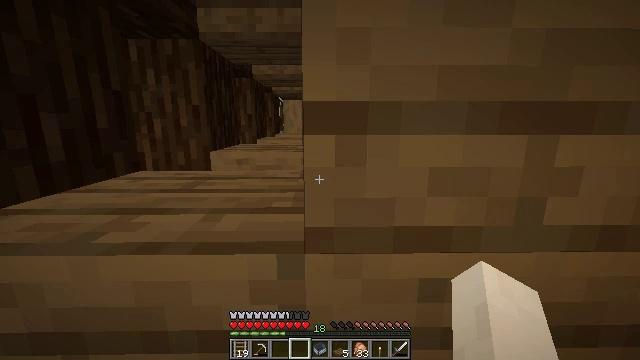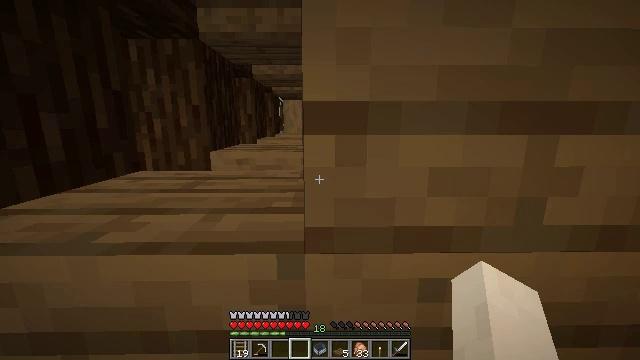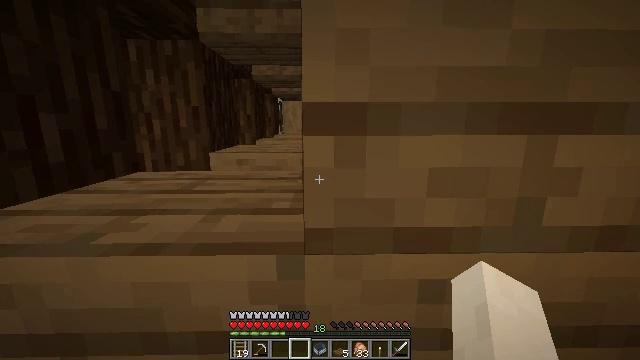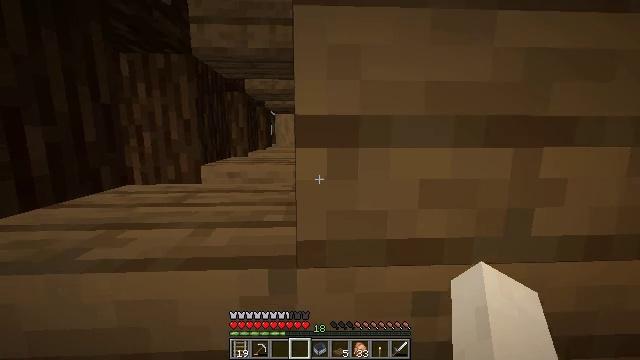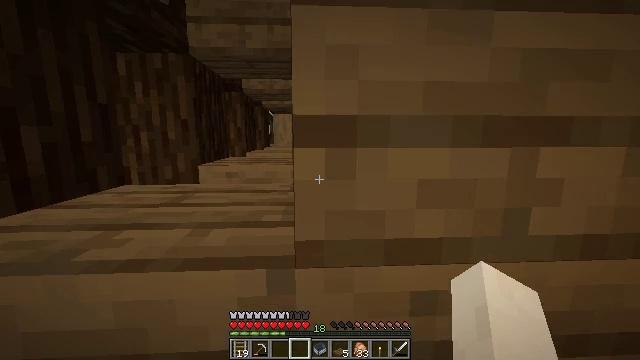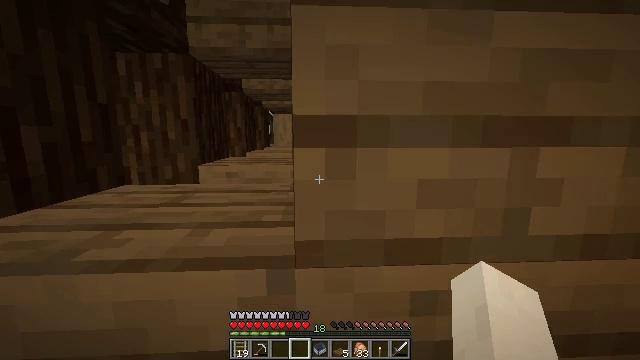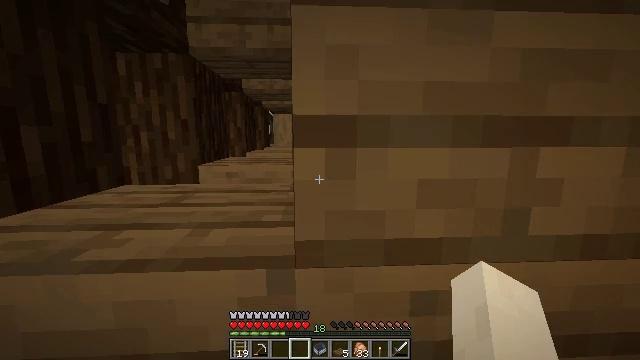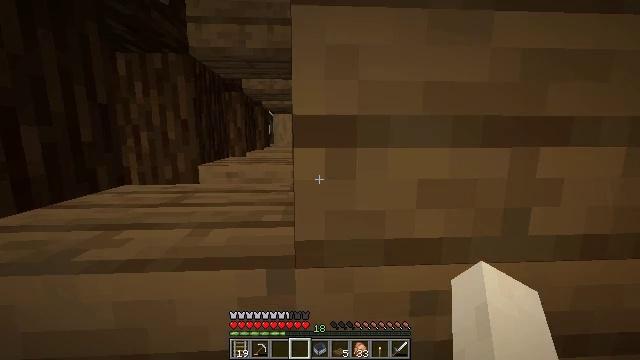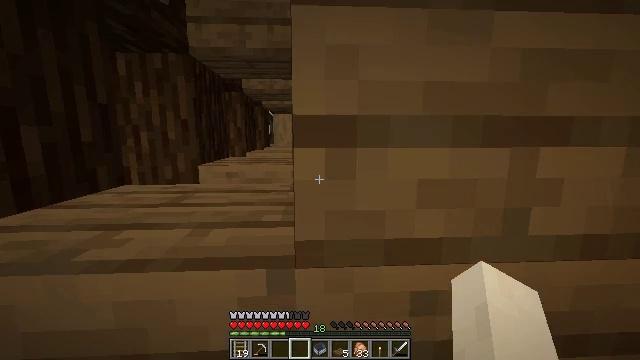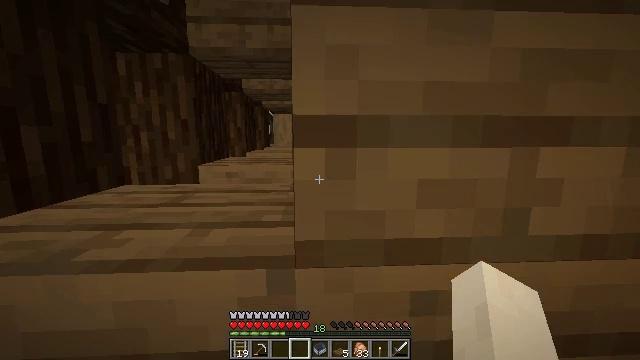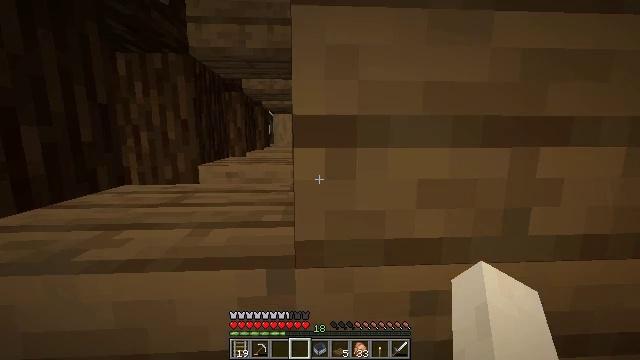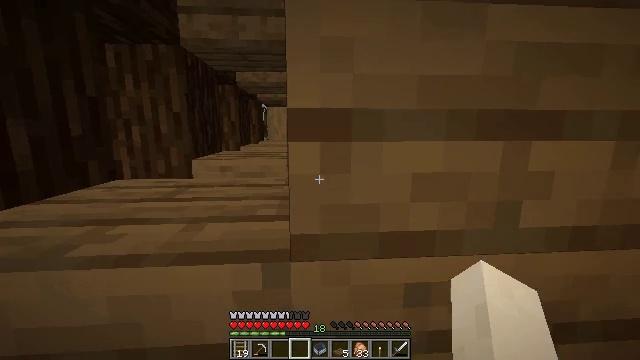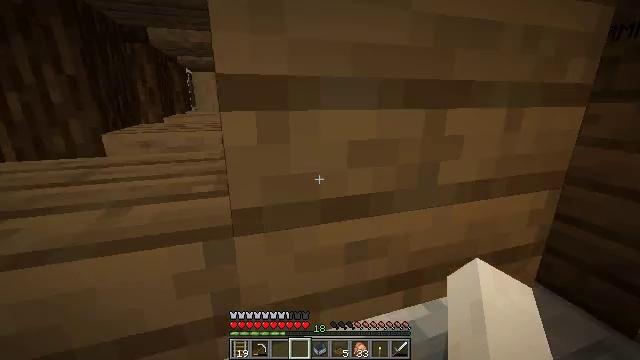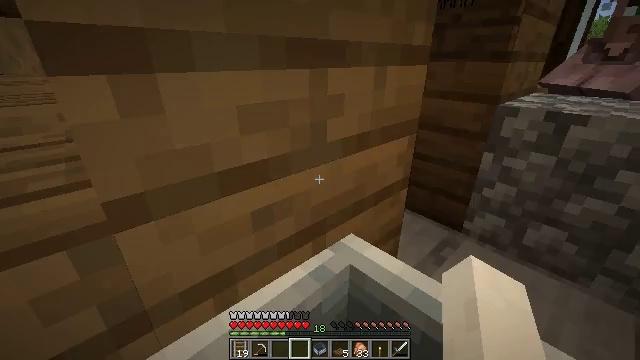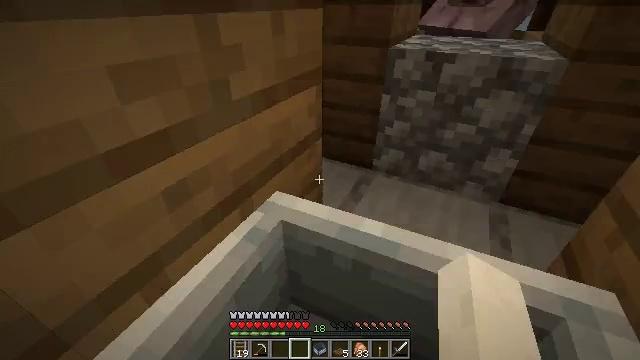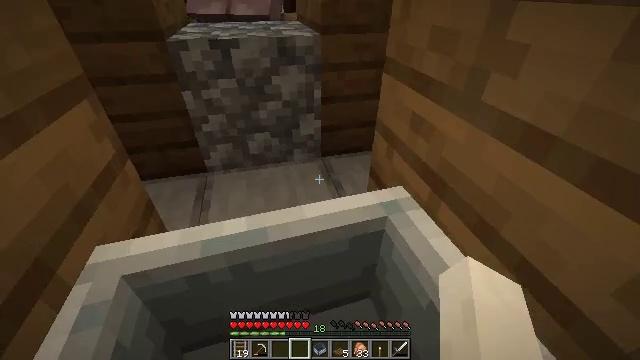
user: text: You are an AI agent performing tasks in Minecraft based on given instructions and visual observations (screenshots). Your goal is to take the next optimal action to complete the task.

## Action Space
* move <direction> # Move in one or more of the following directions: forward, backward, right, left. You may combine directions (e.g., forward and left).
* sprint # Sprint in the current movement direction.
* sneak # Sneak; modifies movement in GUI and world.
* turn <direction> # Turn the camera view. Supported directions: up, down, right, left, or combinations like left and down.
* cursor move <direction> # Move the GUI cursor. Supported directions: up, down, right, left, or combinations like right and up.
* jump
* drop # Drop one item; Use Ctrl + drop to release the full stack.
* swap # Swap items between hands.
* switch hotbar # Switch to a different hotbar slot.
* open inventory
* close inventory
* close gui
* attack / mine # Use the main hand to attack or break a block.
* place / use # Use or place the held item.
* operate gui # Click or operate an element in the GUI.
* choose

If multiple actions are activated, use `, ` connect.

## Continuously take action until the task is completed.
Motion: motion action
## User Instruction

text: Harvest stripped spruce log.
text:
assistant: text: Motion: no_op
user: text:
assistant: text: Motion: no_op
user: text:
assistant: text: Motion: turn right and up
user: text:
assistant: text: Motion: no_op
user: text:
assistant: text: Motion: no_op
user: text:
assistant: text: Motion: no_op
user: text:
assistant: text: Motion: no_op
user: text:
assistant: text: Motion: no_op
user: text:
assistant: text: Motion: no_op
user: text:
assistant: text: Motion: no_op
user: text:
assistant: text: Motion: turn right and down
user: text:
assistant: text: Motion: turn right and down
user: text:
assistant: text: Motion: turn right and down
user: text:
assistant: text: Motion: turn right and down
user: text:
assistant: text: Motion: turn right and down
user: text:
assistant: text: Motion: no_op
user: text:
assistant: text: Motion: no_op
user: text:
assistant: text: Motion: sneak
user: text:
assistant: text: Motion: sneak
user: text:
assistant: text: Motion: sneak
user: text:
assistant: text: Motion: sneak
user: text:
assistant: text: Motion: no_op
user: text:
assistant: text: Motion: no_op
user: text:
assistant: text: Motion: no_op
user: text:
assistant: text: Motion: no_op
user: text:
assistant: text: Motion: no_op
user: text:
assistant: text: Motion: no_op
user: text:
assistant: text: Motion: no_op
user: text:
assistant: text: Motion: no_op
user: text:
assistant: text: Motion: no_op